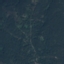
Land use / land cover class: Forest